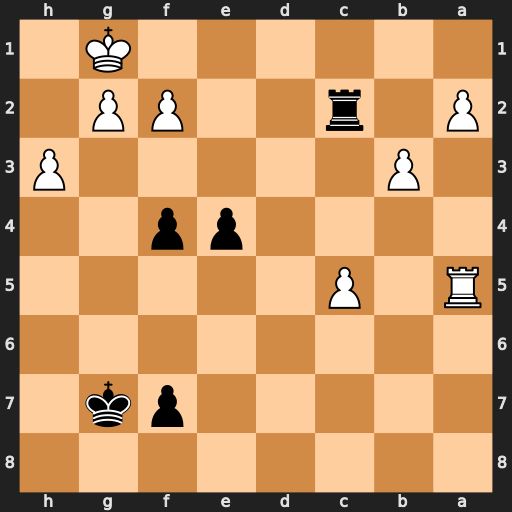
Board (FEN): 8/5pk1/8/R1P5/4pp2/1P5P/P1r2PP1/6K1
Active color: b
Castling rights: -
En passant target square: -
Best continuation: Rc1+ Kh2 e3 fxe3 fxe3 Ra4 e2